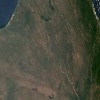
Label: land